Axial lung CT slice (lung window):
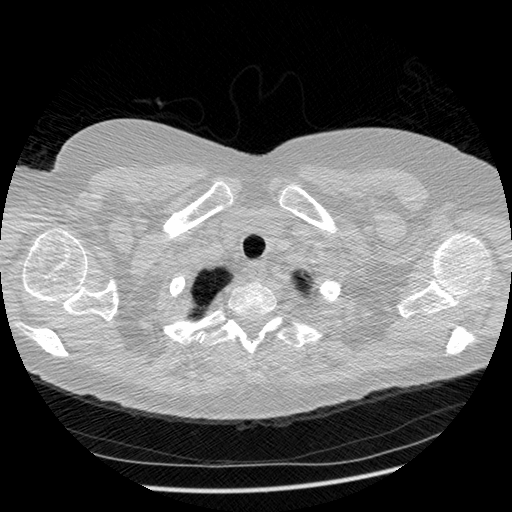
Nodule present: no